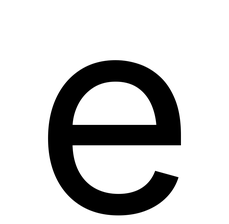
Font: Inter_Regular